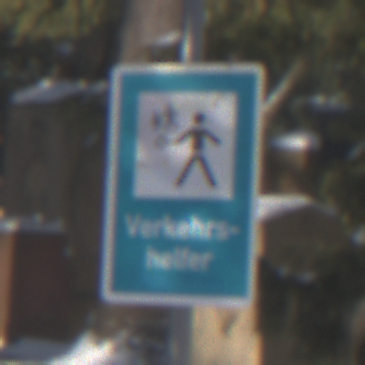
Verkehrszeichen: Verkehrshelfer
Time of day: MorningAfternoon
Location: Outdoor (Special)
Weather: Clear
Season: Winter
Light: Natural